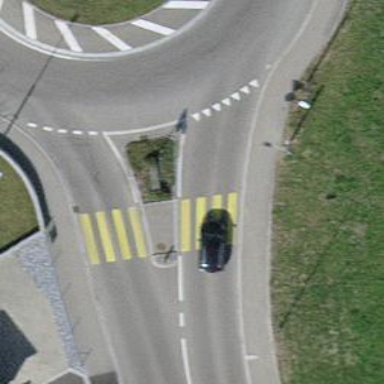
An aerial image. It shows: Traffic calming island.